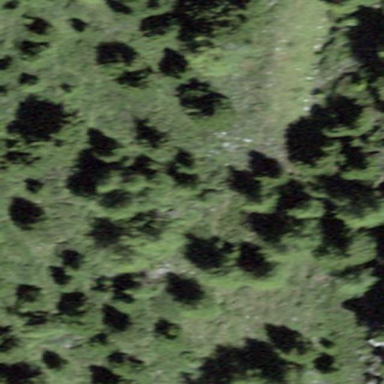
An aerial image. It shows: Forest area.